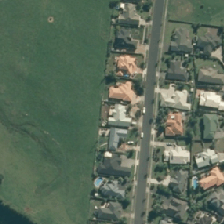
Land cover: urban_build_up